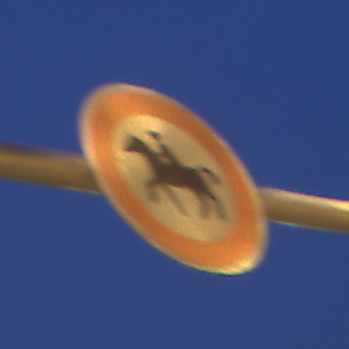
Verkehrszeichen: VerbotReiter
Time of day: Night
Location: Outdoor (Urban)
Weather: Clear
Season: NotSpecified
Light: Artificial